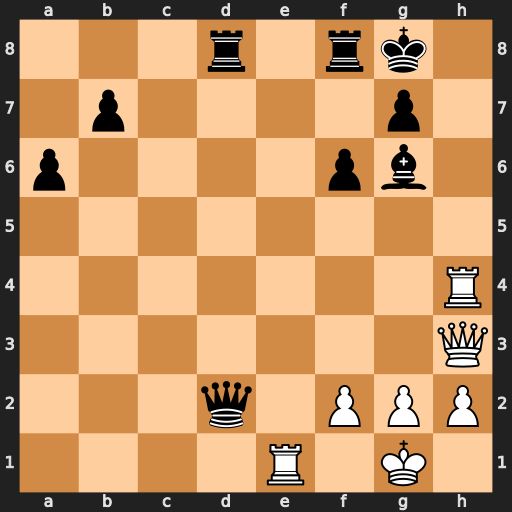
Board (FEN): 3r1rk1/1p4p1/p4pb1/8/7R/7Q/3q1PPP/4R1K1
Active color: w
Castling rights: -
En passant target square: -
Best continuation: Rh8+ Kf7 Qe6#